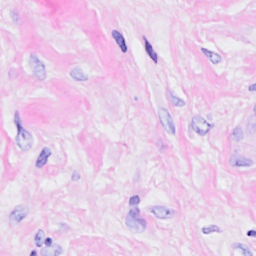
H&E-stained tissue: Breast